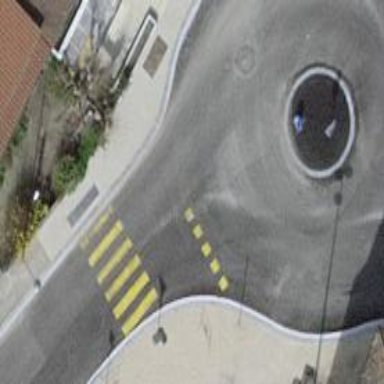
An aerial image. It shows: Uncontrolled zebra crossing on the road.